Question: I am using 'SimpleGui' and 'pygame' modules to develop a game on python. I have a line and its coordinates as shown below:

I am interested in moving the line diagonally in the direction of an arrow for which I will require to update the coordinates before drawing it on canvas. I am confused as how to update the 'x' and 'y' coordinates to move the line in desired direction.
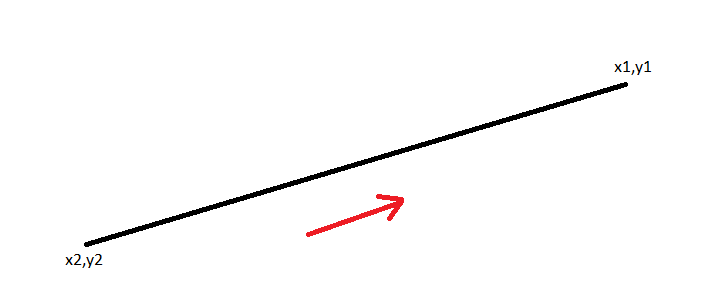
Answer: You have to choose 'N' to get step size
'''
dx = (x1-x2)/N
dy = (y1-y2)/N
'''
and then you can move
'''
x1 += dx
y1 += dy
x2 += dx
y2 += dy
'''